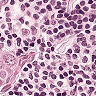
Metastatic tissue present: yes